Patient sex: M
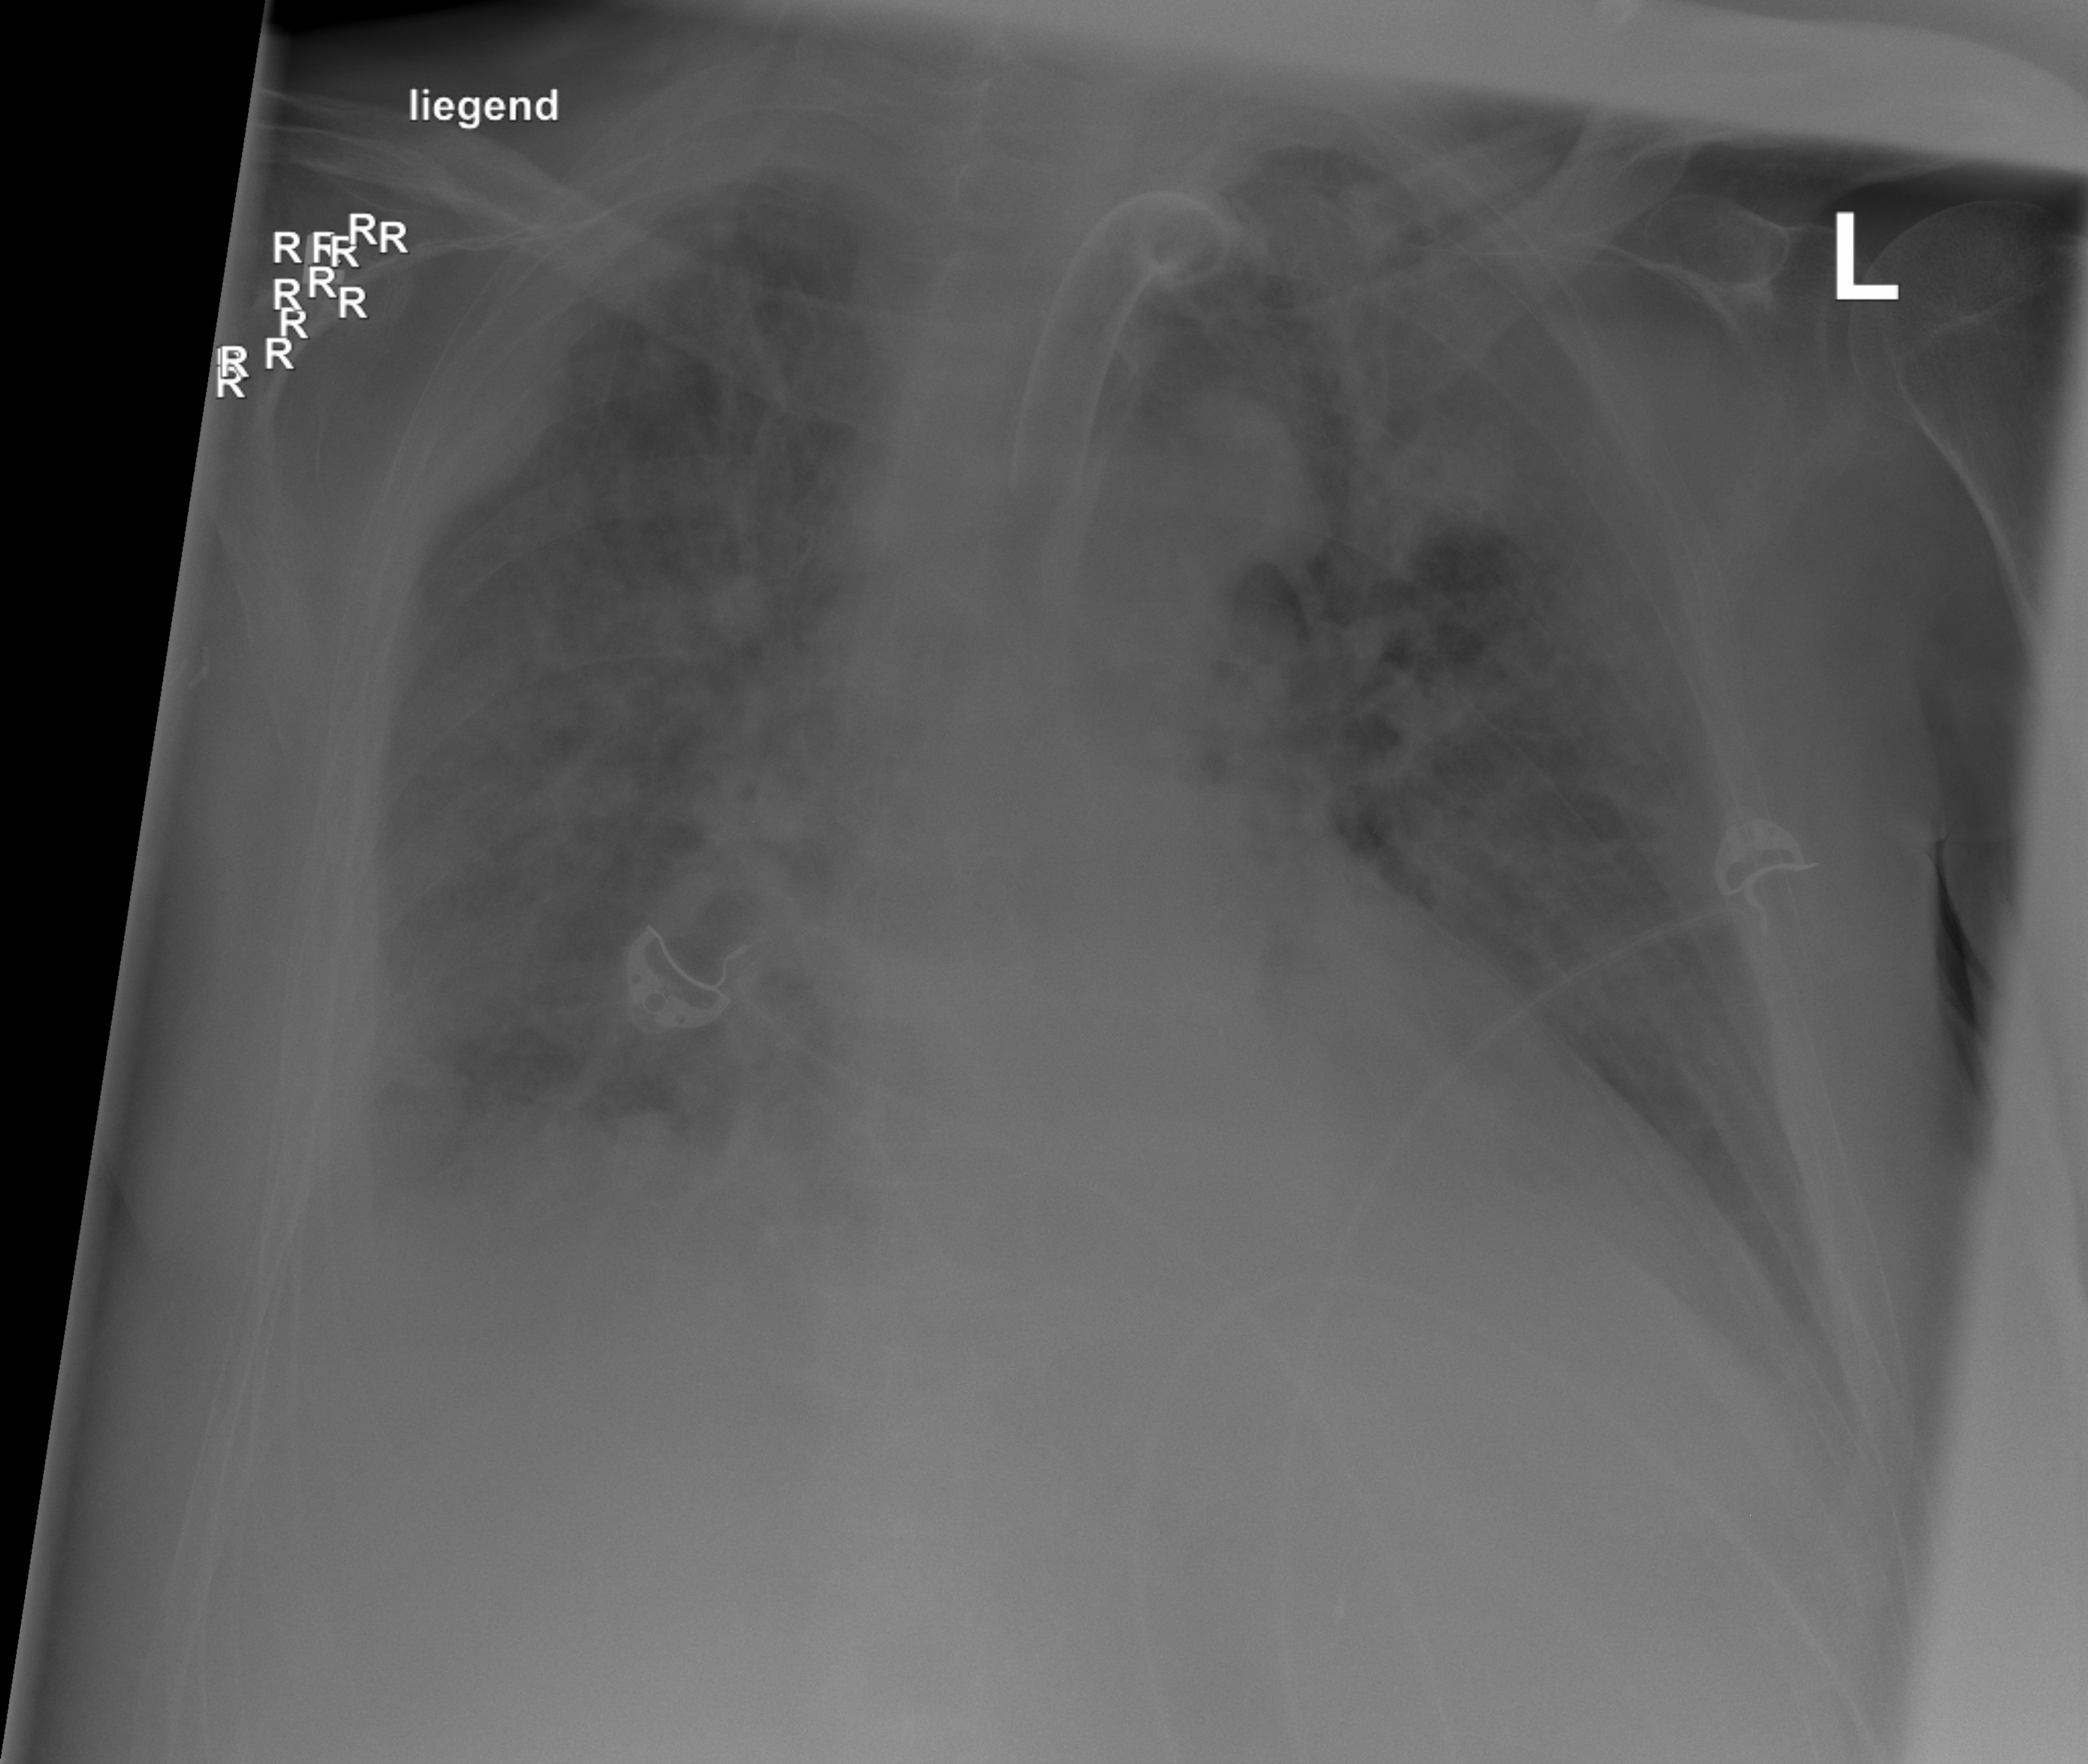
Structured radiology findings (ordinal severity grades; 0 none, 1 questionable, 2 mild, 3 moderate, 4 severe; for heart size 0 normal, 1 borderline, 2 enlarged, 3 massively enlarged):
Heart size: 1
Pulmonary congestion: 2
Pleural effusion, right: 2
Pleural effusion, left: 1
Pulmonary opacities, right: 2
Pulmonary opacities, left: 2
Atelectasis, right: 2
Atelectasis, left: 2